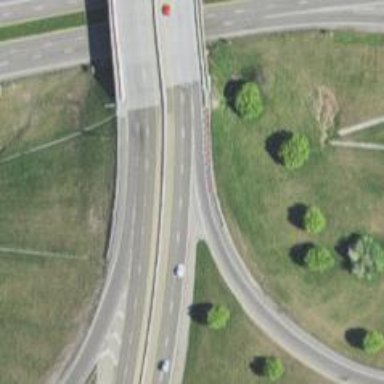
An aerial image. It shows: Motorway junction.